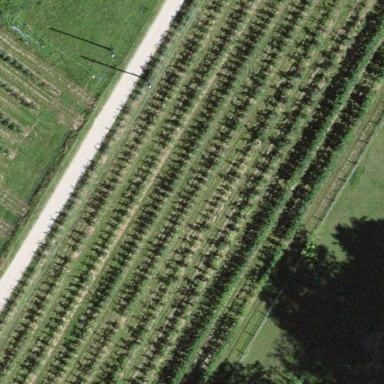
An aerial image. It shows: Orchard.